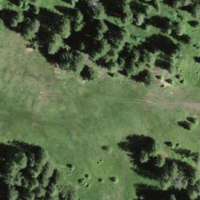
EUNIS habitat code: 44
Species observed at this site:
Ajuga reptans